Interaction volume radius: 5 \u00c5
Interaction volume height: 15 \u00c5
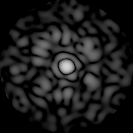
Disorder parameter: 0.8586